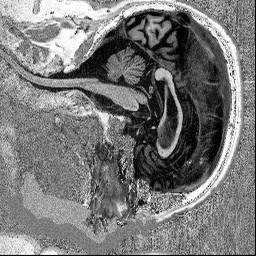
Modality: UNIT1
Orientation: sagittal
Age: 72
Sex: male
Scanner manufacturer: siemens
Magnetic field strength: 3 T
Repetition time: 5 s
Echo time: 0.00298 s